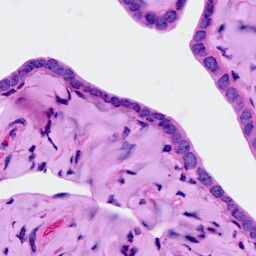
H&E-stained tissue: Ovarian